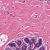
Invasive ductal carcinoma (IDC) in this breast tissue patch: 0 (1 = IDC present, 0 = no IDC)